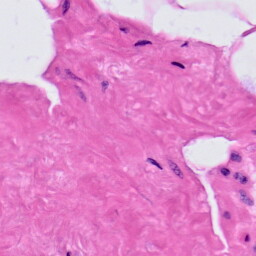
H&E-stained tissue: Prostate